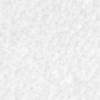
Label: no_change